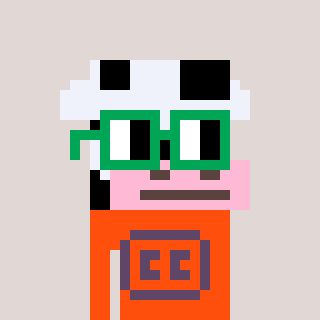
a pixel art character with square green glasses, a cow-shaped head and a orange-colored body on a warm background